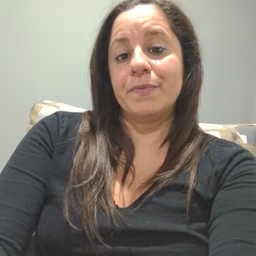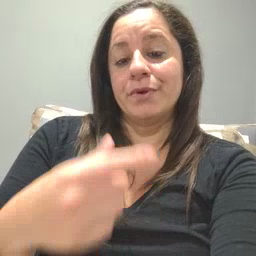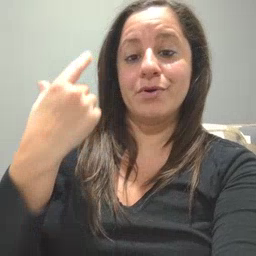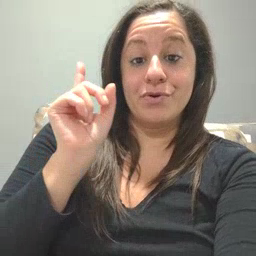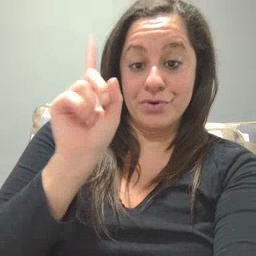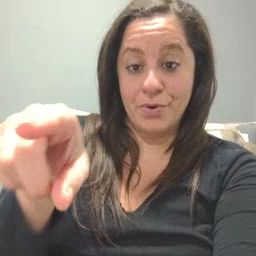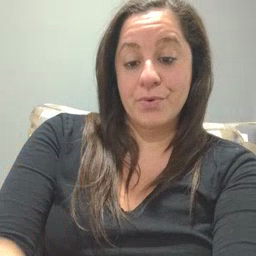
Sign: go